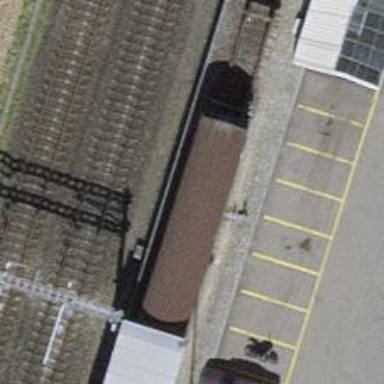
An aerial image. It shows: Railway switch.